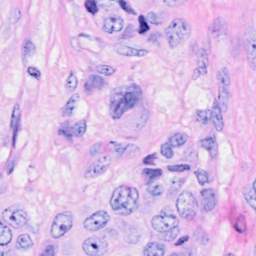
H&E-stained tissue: Breast